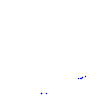
Particle: proton